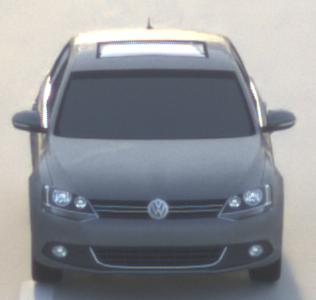
Make: VW
Model: Jetta 1.2 TSI
Detailed model: Jetta (IV)
Model produced from: 2011/01
Model produced until: 2014/08
Doors: 4
Color: gray
Road condition: dry road
Daytime: sunrise or sunset
Contrast: low contrast